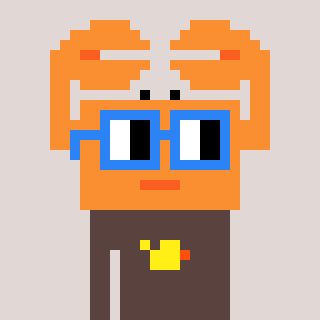
a pixel art character with square blue glasses, a crab-shaped head and a darkbrown-colored body on a warm background